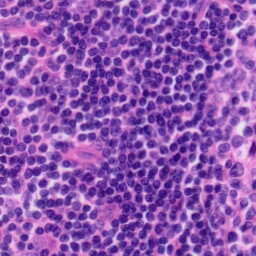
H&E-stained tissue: Tonsil